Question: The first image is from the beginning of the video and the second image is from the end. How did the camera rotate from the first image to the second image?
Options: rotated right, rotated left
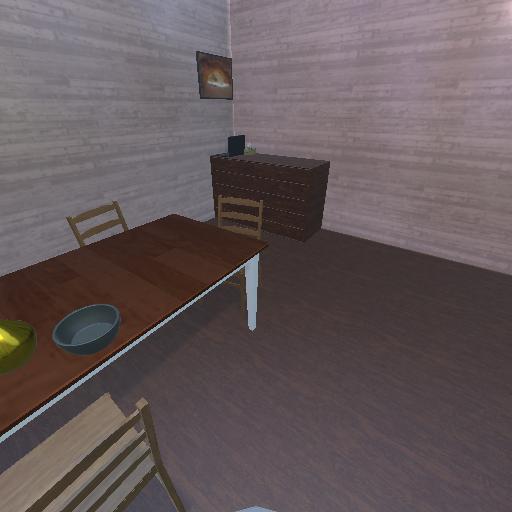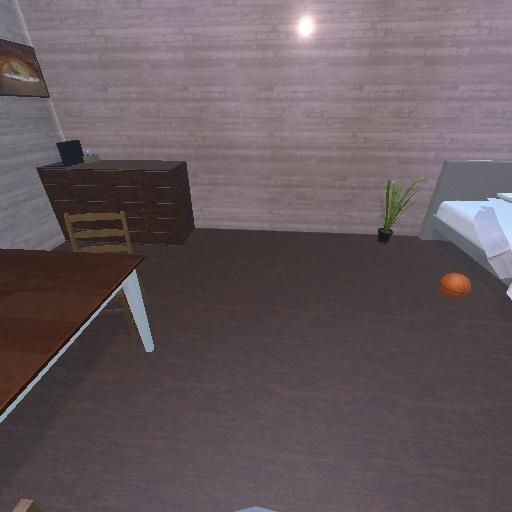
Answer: rotated right